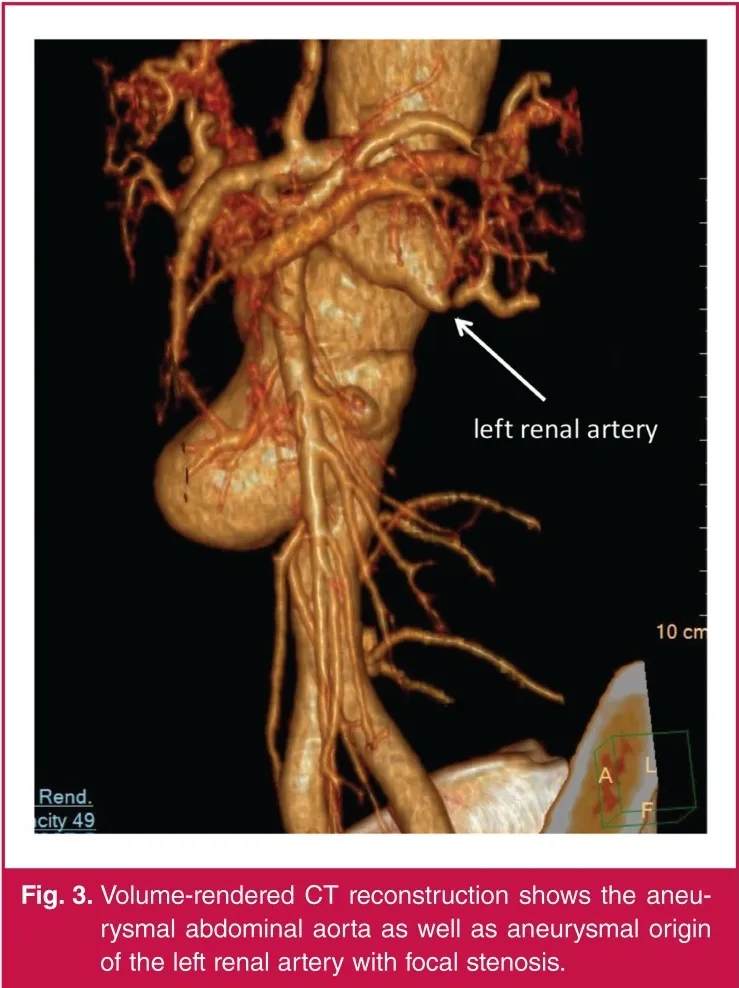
Volume-rendered CT reconstruction shows the aneurysmal abdominal aorta as well as aneurysmal origin of the left renal artery with focal stenosis.
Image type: radiology (ct)